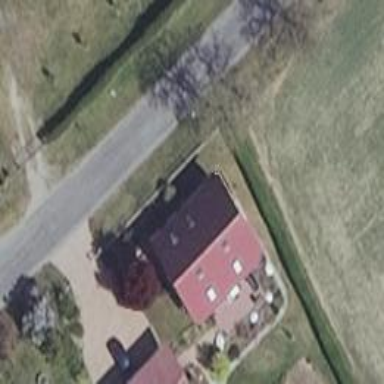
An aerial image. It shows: Simple and straightforward house.